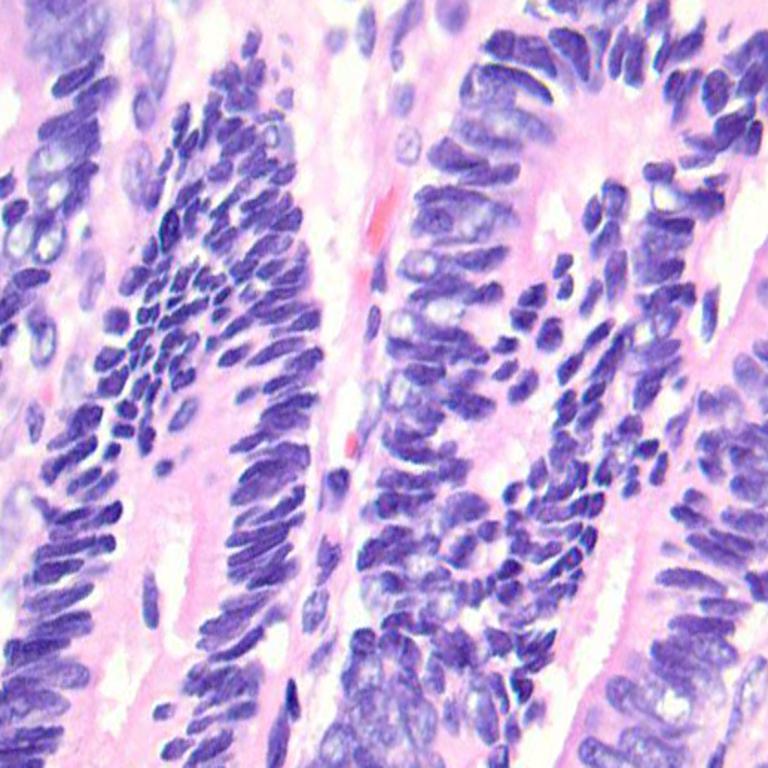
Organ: colon
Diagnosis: adenocarcinomas